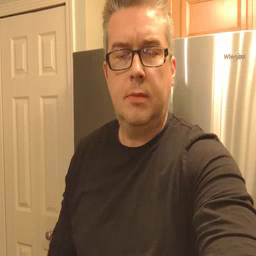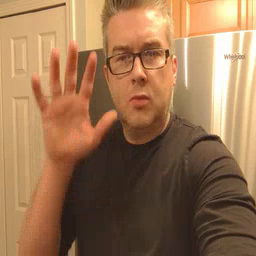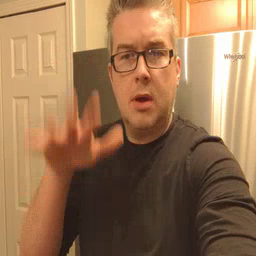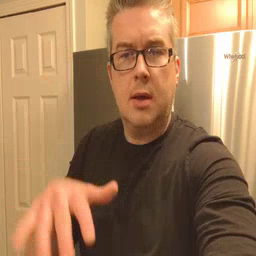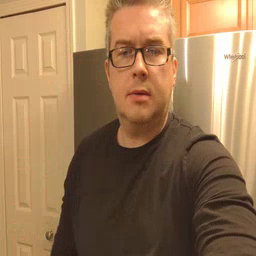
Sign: rain